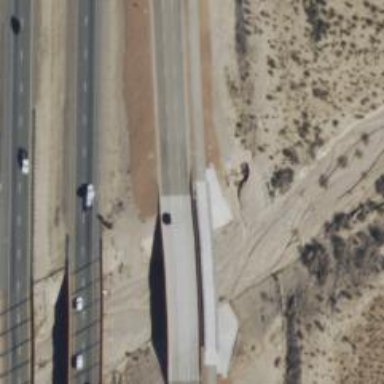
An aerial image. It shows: Viaduct bridge over secondary road with frontage road.